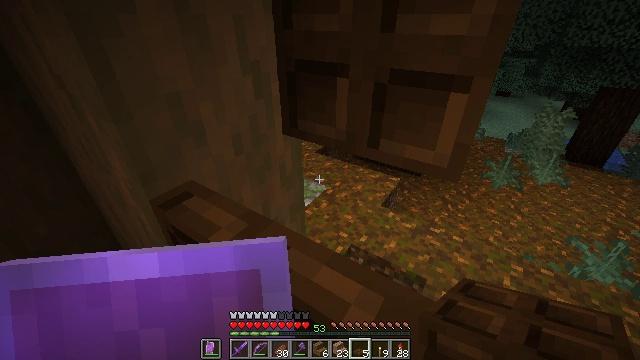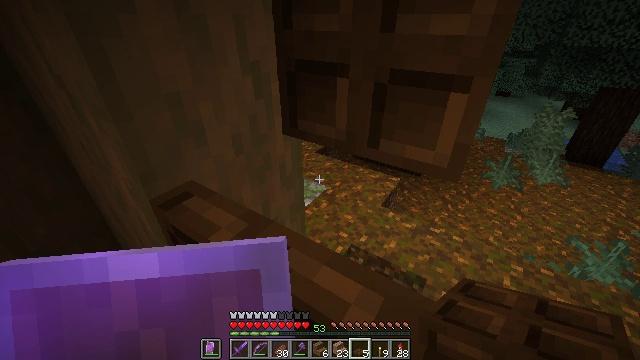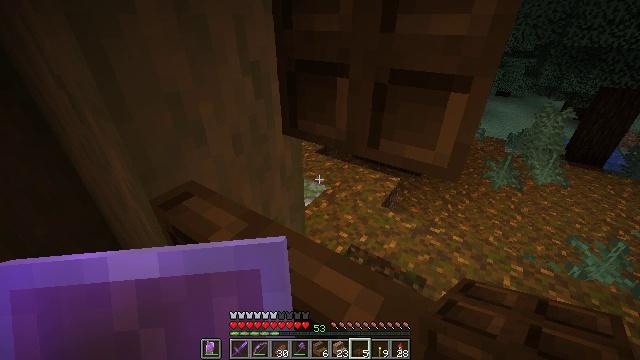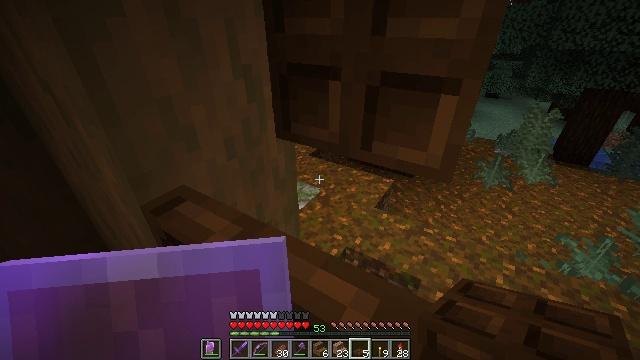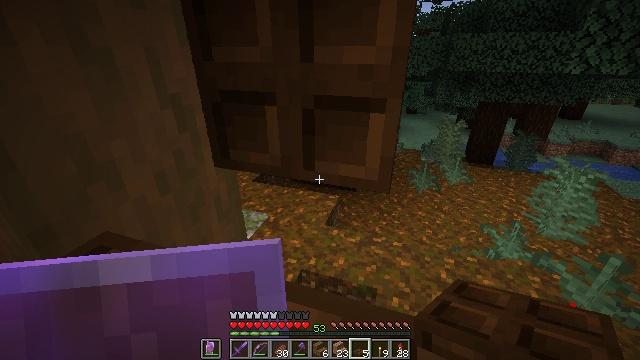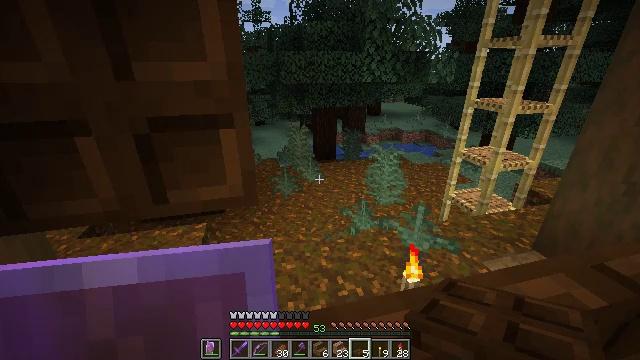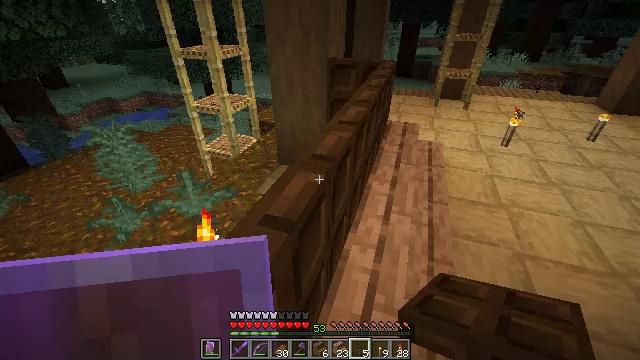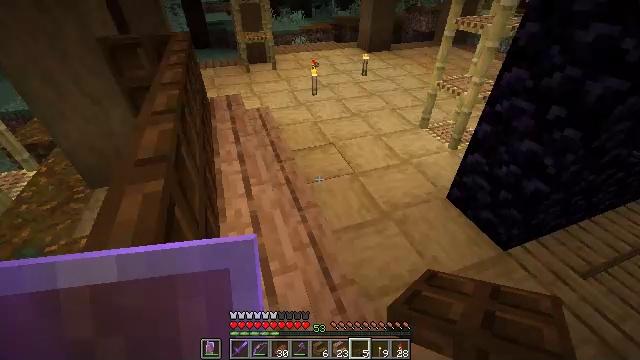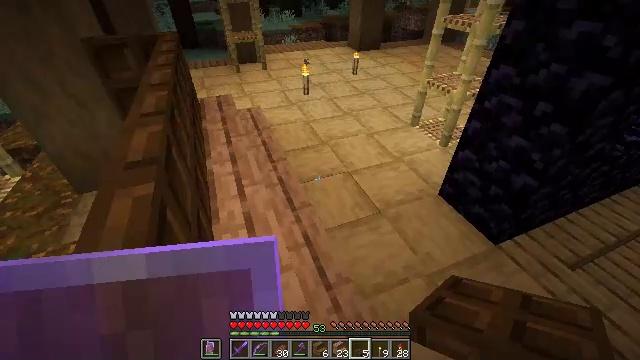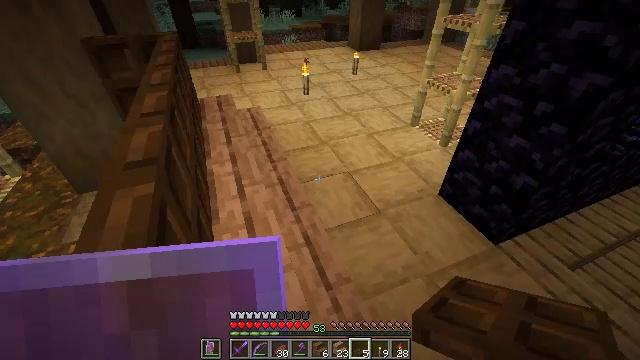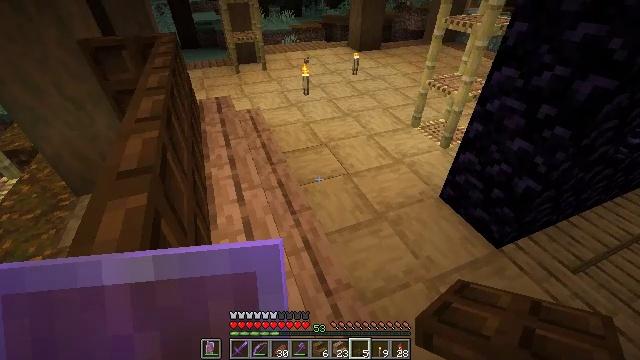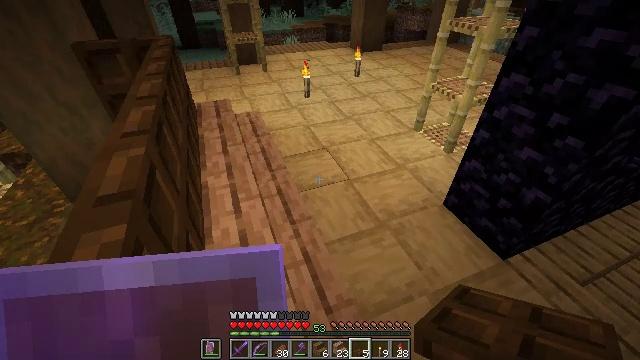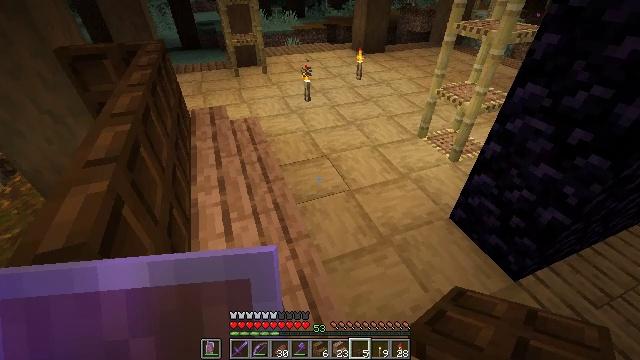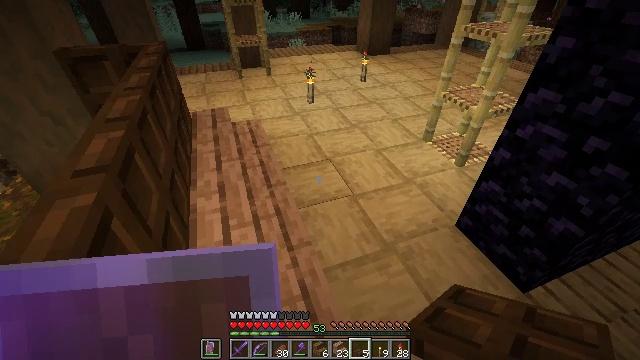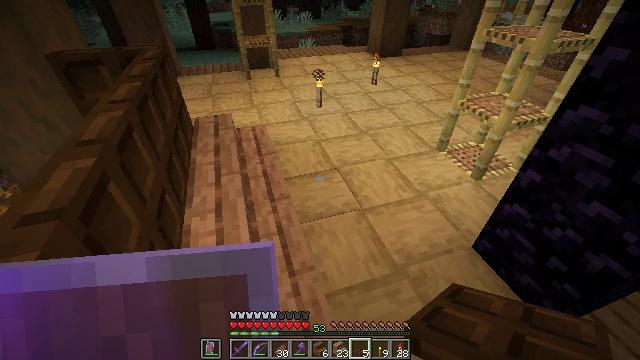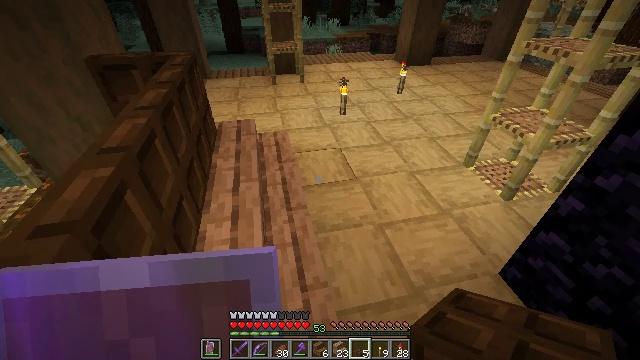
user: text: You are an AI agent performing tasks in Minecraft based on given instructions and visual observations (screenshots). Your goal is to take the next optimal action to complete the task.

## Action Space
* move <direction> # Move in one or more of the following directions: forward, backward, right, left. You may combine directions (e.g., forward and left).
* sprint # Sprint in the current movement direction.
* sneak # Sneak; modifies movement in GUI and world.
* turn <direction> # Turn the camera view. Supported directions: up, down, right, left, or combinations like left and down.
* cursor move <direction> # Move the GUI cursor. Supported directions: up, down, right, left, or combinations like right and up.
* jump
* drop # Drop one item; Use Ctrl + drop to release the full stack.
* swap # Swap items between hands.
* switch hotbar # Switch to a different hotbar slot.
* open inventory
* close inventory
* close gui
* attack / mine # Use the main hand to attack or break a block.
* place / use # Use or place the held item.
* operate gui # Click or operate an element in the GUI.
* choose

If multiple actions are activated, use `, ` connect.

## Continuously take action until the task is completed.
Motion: motion action
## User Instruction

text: Attack the dark oak trapdoor to remove it.
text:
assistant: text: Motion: no_op
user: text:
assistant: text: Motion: no_op
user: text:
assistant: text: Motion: turn right
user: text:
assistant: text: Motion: turn right and up
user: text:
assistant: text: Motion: turn right and up
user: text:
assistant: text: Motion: turn right and down
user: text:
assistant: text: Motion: turn right and down
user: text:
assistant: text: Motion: turn right
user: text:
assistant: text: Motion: no_op
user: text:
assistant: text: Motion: move forward
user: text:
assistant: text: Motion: move forward
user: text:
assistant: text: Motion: move forward
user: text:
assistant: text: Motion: move forward
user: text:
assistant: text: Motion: move forward, turn left
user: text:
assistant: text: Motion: move forward, turn left and up
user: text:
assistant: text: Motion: move forward, turn left and up
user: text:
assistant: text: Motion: move forward, turn left and up
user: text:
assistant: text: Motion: move forward, turn left and up
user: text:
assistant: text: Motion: move forward, turn left
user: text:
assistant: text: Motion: move forward
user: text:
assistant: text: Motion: move forward
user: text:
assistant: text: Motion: move forward
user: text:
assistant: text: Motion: move forward
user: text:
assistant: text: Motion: move forward
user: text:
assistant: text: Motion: move forward, sprint
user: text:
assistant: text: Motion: move forward, sprint
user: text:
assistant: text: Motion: move forward, sprint, turn left
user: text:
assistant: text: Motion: move forward, sprint, turn left
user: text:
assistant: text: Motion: move forward, sprint
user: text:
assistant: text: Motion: move forward, sprint, turn left